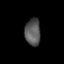
Tissue: prostate
Cell type: T cells
Senescence score: 0.6872
Nuclear area (px): 413
Mean DAPI intensity: 87.496